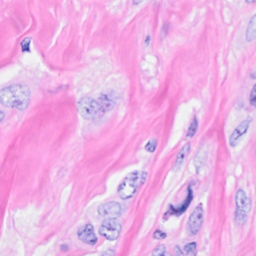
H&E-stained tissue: Breast